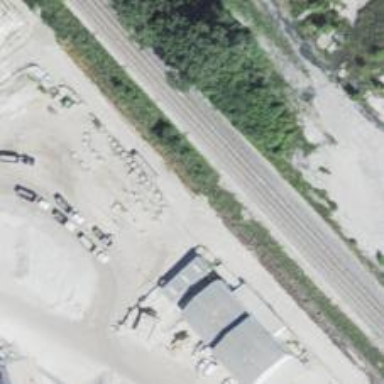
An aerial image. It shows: Abandoned railway siding.